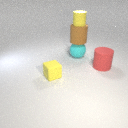
large red rubber cylinder in front of large cyan rubber sphere